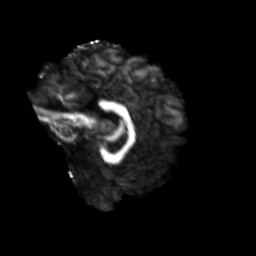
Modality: FA
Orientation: sagittal
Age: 26
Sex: male
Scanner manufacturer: siemens
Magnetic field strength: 3 T
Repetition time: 3.5 s
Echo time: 0.125 s